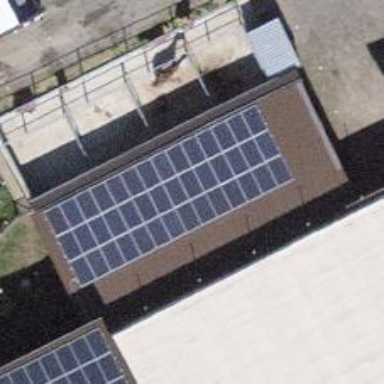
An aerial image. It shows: Solar power generator utilizing photovoltaic technology with solar photovoltaic panels.